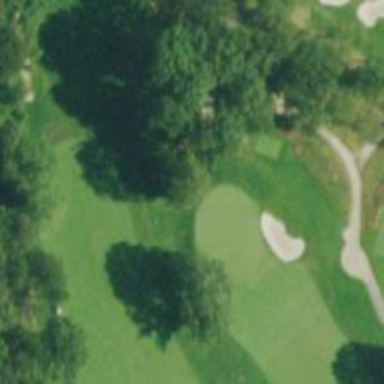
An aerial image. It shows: Golf hole.